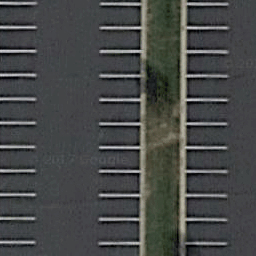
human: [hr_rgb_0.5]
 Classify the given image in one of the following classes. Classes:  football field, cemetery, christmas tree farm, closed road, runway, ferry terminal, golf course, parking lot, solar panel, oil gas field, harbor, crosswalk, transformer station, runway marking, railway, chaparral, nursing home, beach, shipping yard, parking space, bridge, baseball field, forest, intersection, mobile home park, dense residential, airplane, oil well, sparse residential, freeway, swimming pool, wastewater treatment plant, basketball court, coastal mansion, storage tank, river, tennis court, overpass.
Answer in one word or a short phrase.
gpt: parking space